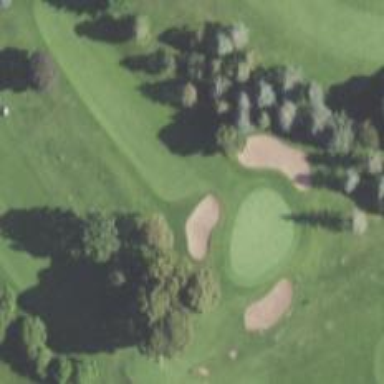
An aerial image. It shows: View of golf hole.